Question: I have the next problem. I tried to find the solution but I haven't found anything to solve my problem.
I'm new in phonegap development and I'm doing some "tests".
Now, I want to show all contacts in the smartphone.
Following this <URL> , first I add the plugin with:
cordova plugin add <URL>
but I used phonegap instead of cordova.
Next I add:
(in app/res/xml/config.xml)
'''
<feature name="Contacts">
<param name="android-package" value="org.apache.cordova.ContactManager" />
</feature>
'''
(in app/AndroidManifest.xml)
'''
<uses-permission android:name="android.permission.GET_ACCOUNTS" />
<uses-permission android:name="android.permission.READ_CONTACTS" />
<uses-permission android:name="android.permission.WRITE_CONTACTS" />
'''
Finally, I used the full example.
But, when I launch the App occurs the next error in Eclipse:

I don't know how to solve the problem :S
Thanks for your time!
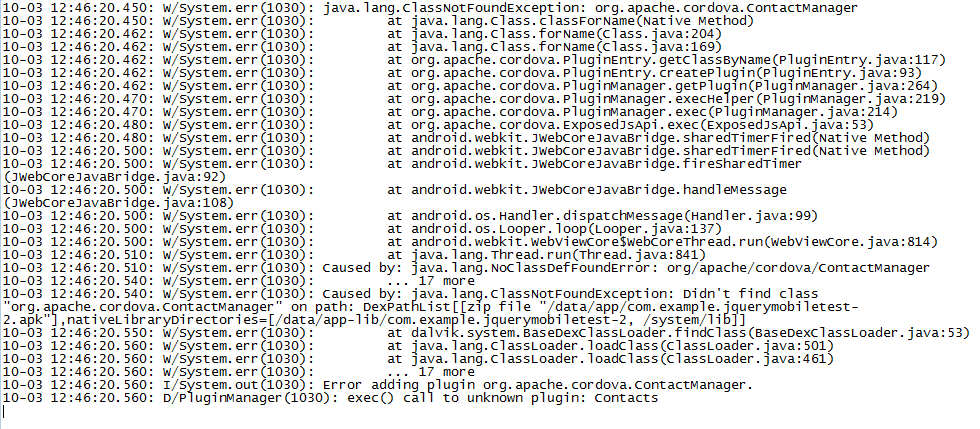
Answer: If you are using the CLI (command line tools) (which you are), you shouldn't need to edit any of the files in 'platforms/android/res/config.xml' or '/platforms/android/AndroidManifest.xml' because the tools will do that for you.
Anyway, the problem seems to be that '<param name="android-package" value="org.apache.cordova.ContactManager" />' should in fact be '<param name="android-package" value="org.apache.cordova.contacts.ContactManager" />'. This is what I get on a fresh install of the CLI.
Can you try to do 'npm update -g cordova' (or phonegap) and then run the commands again and see if it works? I'm not sure why the namespace was wrong for you; the change for this was <URL>, maybe you are just using an old cordova/phonegap version?